What's the difference between 2 images?
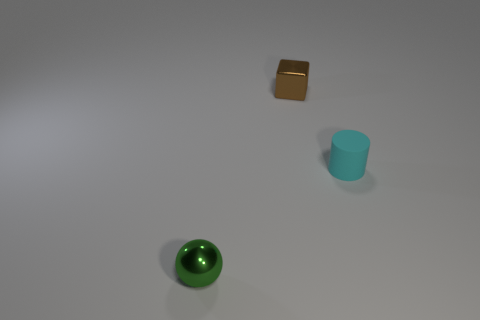
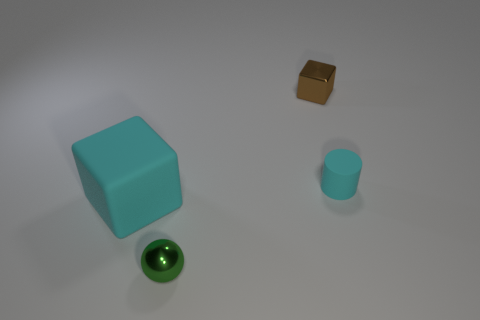
the rubber block has been added
the big object has been newly placed
the cyan rubber block has appeared
the big cyan rubber object has been newly placed
the big cyan rubber block to the left of the brown metal object has been newly placed
the big cyan rubber block on the left side of the green object has been added
the large cyan matte block to the left of the small metal sphere has been added
the big cyan matte cube that is to the left of the small matte thing has been added